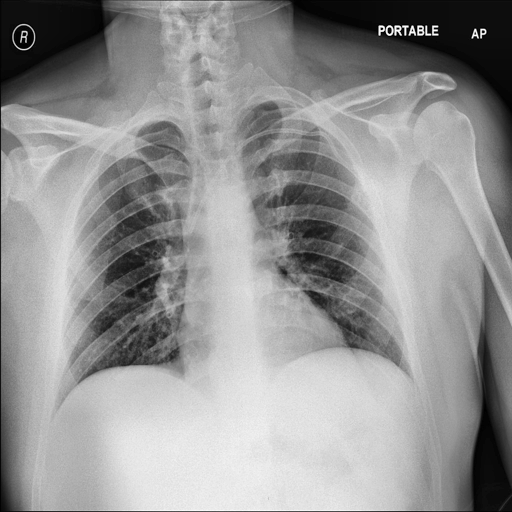
Finding: NORMAL